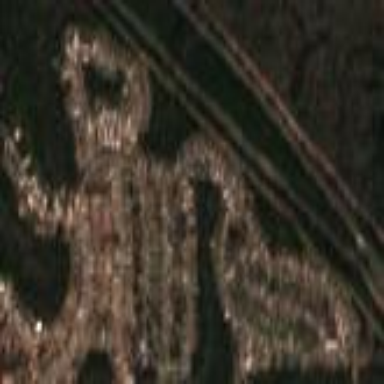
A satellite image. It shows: Residential area composed of single-family homes.